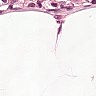
Metastatic tissue present: no